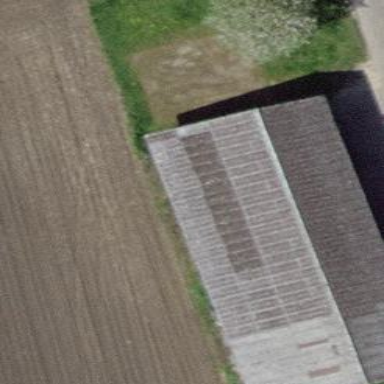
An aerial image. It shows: Farm auxiliary building.